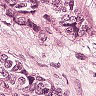
Metastatic tissue present: yes